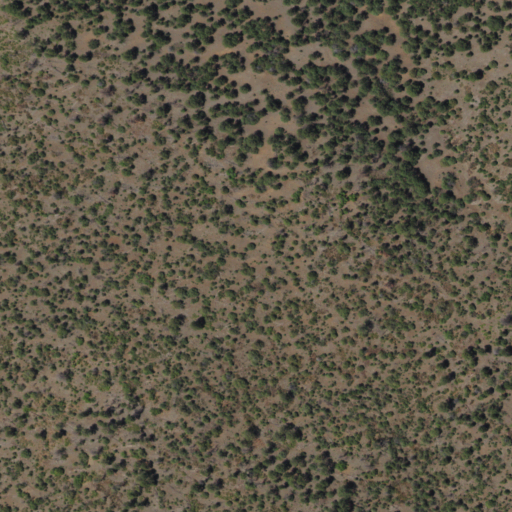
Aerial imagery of mountain in New Mexico named Cebollita Peak containing evergreen forest and shrub